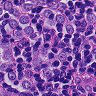
Metastatic tissue present: yes